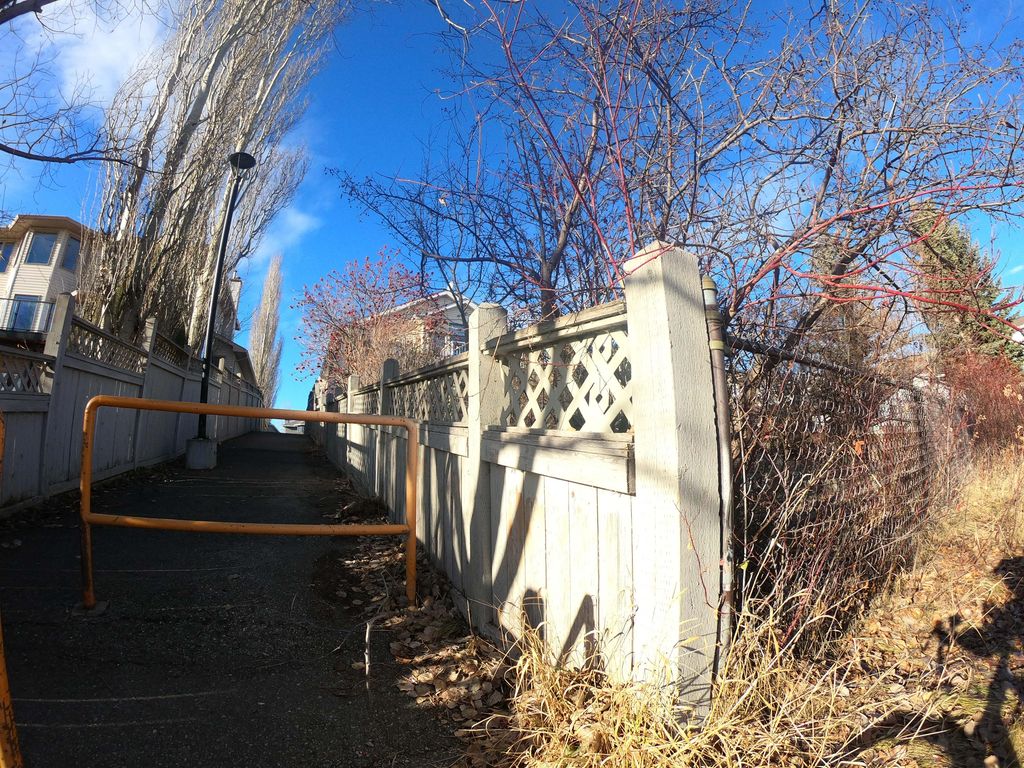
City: calgary